Question: I am writing a program for computing spans with stacks
I have written a code and here are the variable I have used in it :
An array of 52 integers named X : this is the array that we want to compute its spans; In this code X elements will be initialized by random function;
The output of this program is An integer Array named S which is in the same size as X ;
and S[i] is the span of the stock on day i
st is a stack.

So here is the code that I have written based on the algorithm:
'''
public class ComputingSpansInStack {
static int [] X = new int[52];
static int [] S = new int[52];
public static void SetX()
{
Random rn = new Random();
for (int i = 0; i < 52; i++) {
X[i] = 1 + rn.nextInt(100);
}
}
public static void main(String[] args) {
SetX();
int h;
Stack<Integer> st=new MyStack<>();
boolean done;
for (int i = 0; i<52 ; i++)
{
done = false;
while(!(st.isEmpty()||done))
{
if(X[i]>= X[st.top()])
st.pop();
else
done = true;
}
if(st.isEmpty())
h = -1;
else
h = st.top();
S[i] = i - h;
st.push(i);
}
for (int i =0; i<52; i++)
{
System.out.println(X[i] + " "+ S[i]);
}
}
'''
but the output is here :
38 --- 1
7 ------ 1
16 ----- 2
62 ------ 4
35 ----- 1
31 ----- 1
6 ----- 1
.......
problem: for 62 It should be 3 not 4;
here is MyStack:
'''
public class MyStack<E> implements Stack<E>{
private final E s[];
int t=0;
public MyStack() {
this.s = (E[]) new Object[100];
}
public int size(){
return t;
}
public boolean isEmpty(){
switch(size()){
case 0:
return true;
}
return false;
}
public E top() {
if(isEmpty())
throw new EmptyStackException();
return s[t-1];
}
public void push(E element) {
if(isEmpty())
s[0]= element;
else
s[t]= element;
t++;
}
public E pop() {
E x;
if(isEmpty())
throw new EmptyStackException();
else{
x = s[t-1];
s[t-1] = null;
t--;
}
return x;
}
'''
}
any help??
Thanks in advance
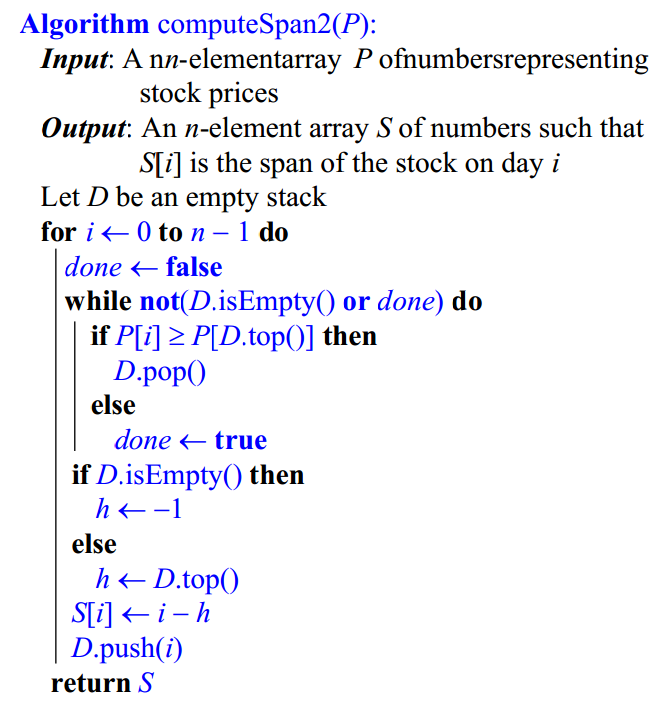
Answer: Your implementation is correct. 'S[i]' = i + 1 where 'X[i]' is greater than all the preceding elements, so since 'X[3]' (64) is greater than all the preceding elements, 'S[3]' = (3+1) = 4.
In other words, your assumption that 'S[3]' should equal 3 is incorrect. The definition of a span is "the maximum number of consecutive elements 'X[j]' immediately preceding 'X[i]' and such that
'X[j]' <= 'X[i]'", but the algorithm appears to add one to the result. For 'X[0]' (no immediately preceding smaller elements) it is 1. For 'X[1]' (no immediately preceding smaller elements) it is 1. For 'X[2]' (1 immediately preceding smaller element) it is 2. For 'X[3]' (3 immediately preceding smaller elements) it is 4.
This doesn't appear to meet the strict definition of the "maximum", but the algorithm is consistent: if 'X[3]' should equal 3, then X[0] and X[1] should equal zero, since there are no immediately preceding smaller elements.